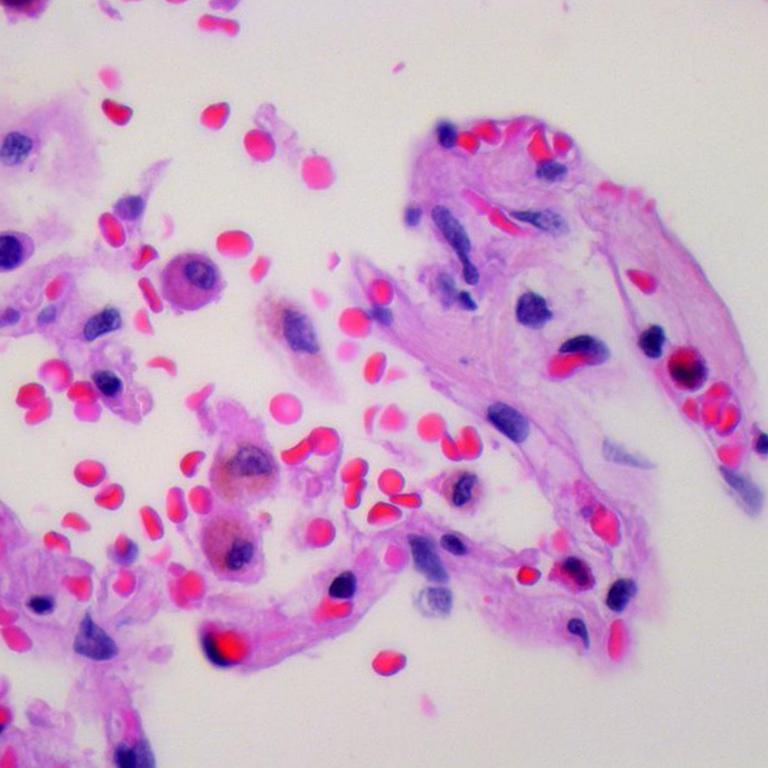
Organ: lung
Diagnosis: benign